Field crop: maize
Growth stage: 2
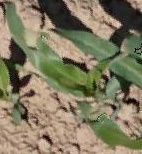
Species: maize